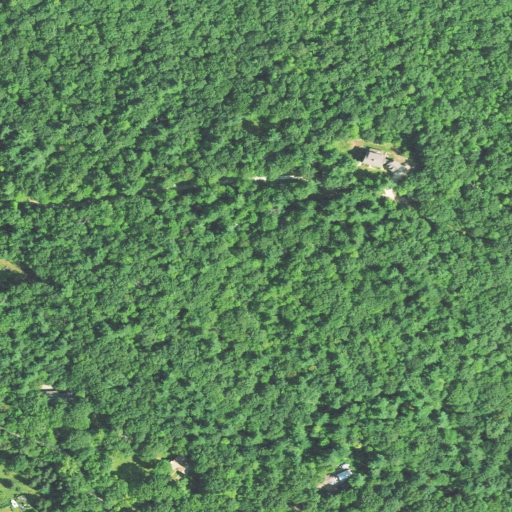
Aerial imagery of mountain in Connecticut named Town Hill containing mixed forest, deciduous forest, and open development